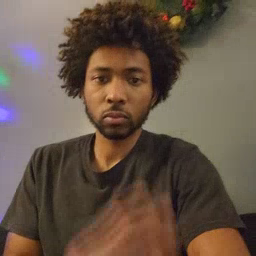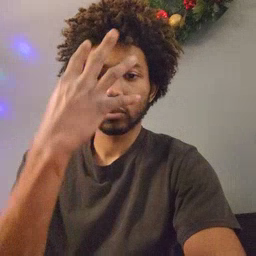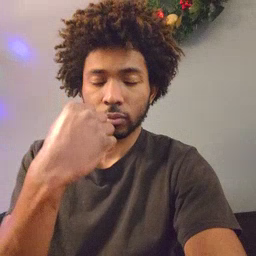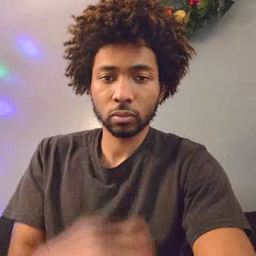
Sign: sleep